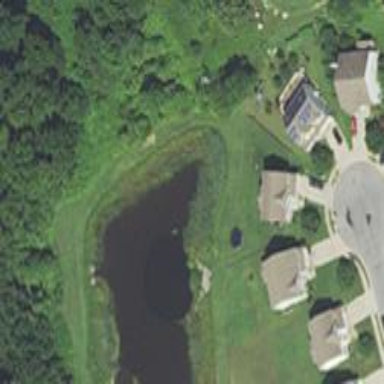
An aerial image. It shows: Peaceful pond surrounded by nature.